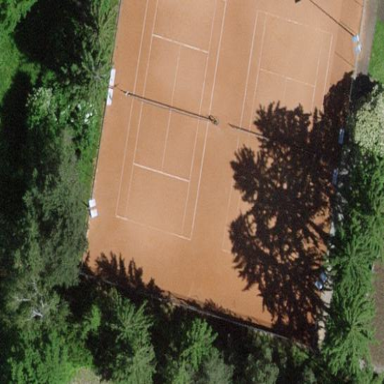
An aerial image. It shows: Tennis court on pitch designated for leisure land.